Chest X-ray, AP view. Patient: 45 years old, sex M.
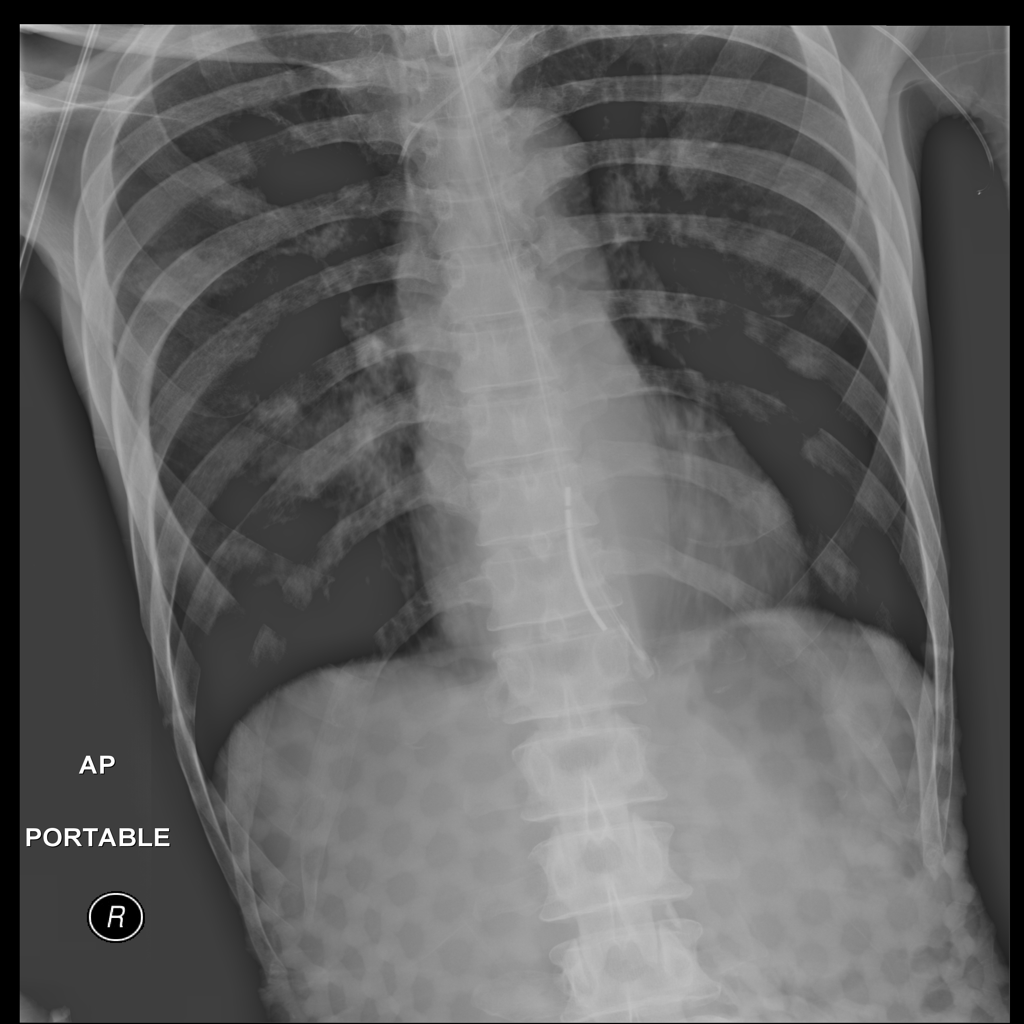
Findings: No Finding